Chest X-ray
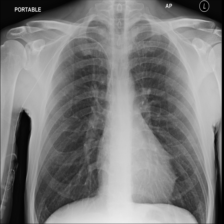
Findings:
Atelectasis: negative
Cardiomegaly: negative
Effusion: negative
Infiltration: negative
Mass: negative
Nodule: negative
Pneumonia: negative
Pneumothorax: negative
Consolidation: negative
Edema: negative
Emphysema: negative
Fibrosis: negative
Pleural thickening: negative
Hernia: negative